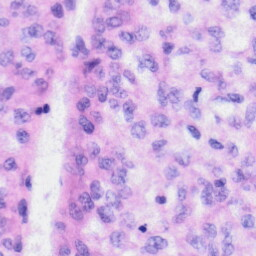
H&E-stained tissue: Liver